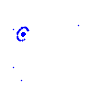
Particle: kaon